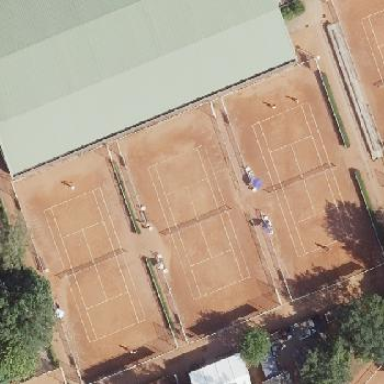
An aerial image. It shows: Tennis court with sandy surface located in pitch designated for leisure land.